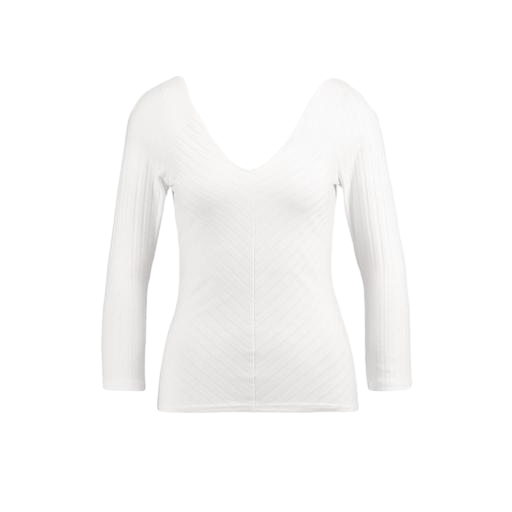
white three-quarter-sleeve top only macy, white lux rib v neck tee, white v-neck long-sleeve top, white background